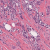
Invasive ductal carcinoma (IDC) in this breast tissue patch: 1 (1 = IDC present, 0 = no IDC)